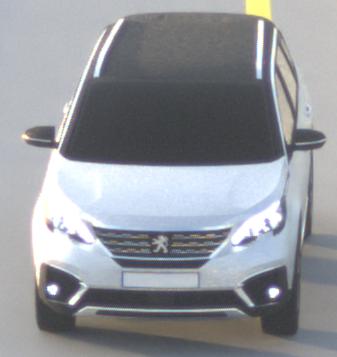
Make: Peugeot
Model: 5008 1.2 PureTech 130 Active
Detailed model: 5008 (II) (03/17 - 09/20)
Model produced from: 2017/03
Model produced until: 2018/07
Doors: 5
Color: white
Road condition: dry road
Daytime: sunrise or sunset
Contrast: low contrast